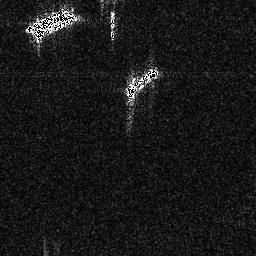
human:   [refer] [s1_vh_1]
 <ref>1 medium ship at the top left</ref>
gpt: <box>[[9, 2, 28, 13, 0]]</box>

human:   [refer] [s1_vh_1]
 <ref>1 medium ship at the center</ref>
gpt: <box>[[48, 25, 62, 37, 0]]</box>